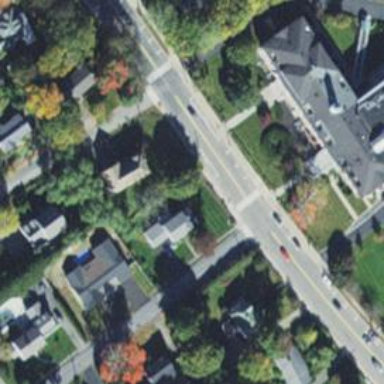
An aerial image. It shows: Marked crossing on the road.